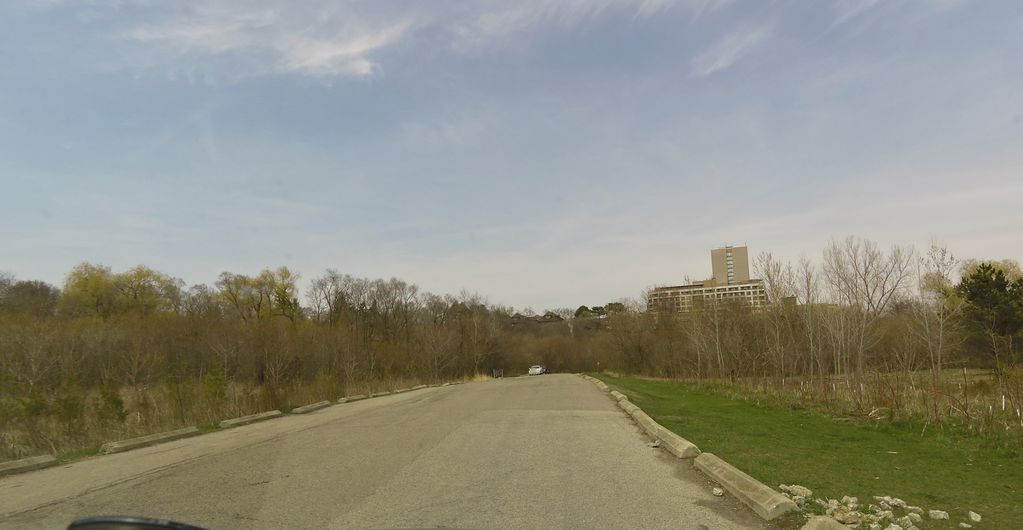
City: toronto